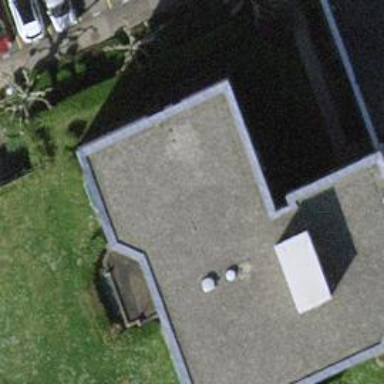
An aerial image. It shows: Veterinary facility.